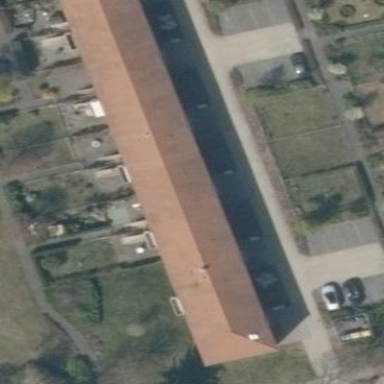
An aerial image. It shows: Gabled building with red roof made of roof tiles oriented along its length.